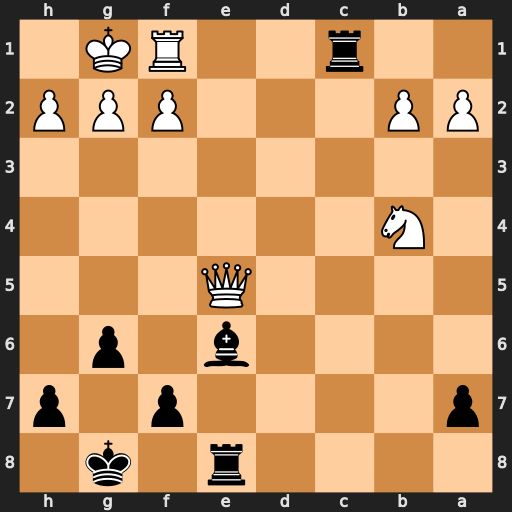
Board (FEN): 4r1k1/p4p1p/4b1p1/4Q3/1N6/8/PP3PPP/2r2RK1
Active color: b
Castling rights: -
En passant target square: -
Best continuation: Rxf1+ Kxf1 Bc4+ Kg1 Rxe5